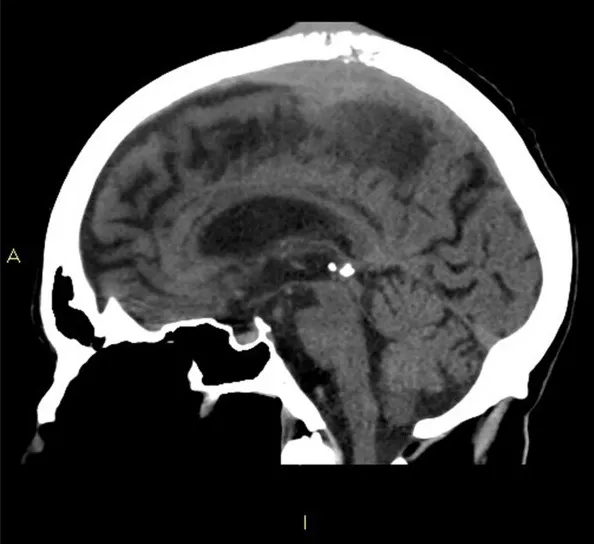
Coronal head computed tomography slice. This image is a coronal slice of the head computed tomography performed on the patient. It demonstrates a single intracranial metastasis with destruction of the parietal bone and extension of the lesion into the extracranial soft tissues.
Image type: radiology (ct)